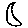
Label: moon